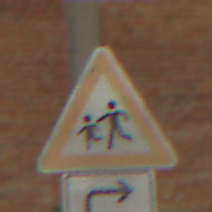
Verkehrszeichen: KinderRechts
Zusatzzeichen unten: RichtungsangabeDurchPfeile5
Umgebung: Outdoor, Suburban
Tageszeit: MorningAfternoon
Wetter: PartlyCloudy
Licht: Natural
Jahreszeit: NotSpecified
Kontrast: HighContrast